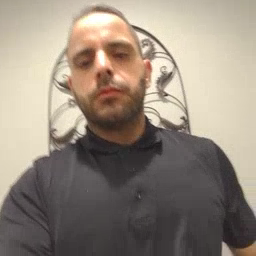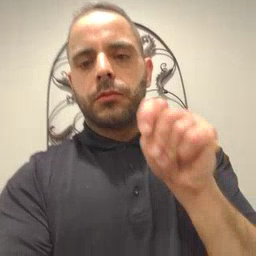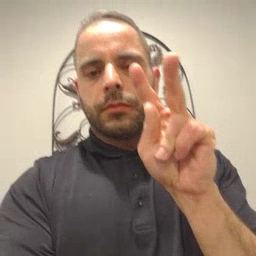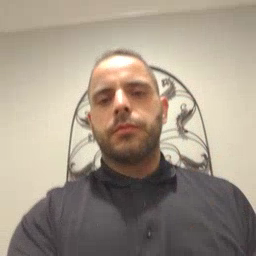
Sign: TV